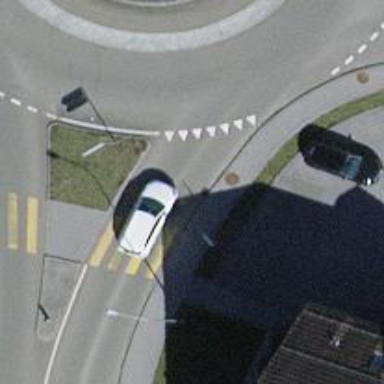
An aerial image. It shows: Uncontrolled zebra crossing on the road.